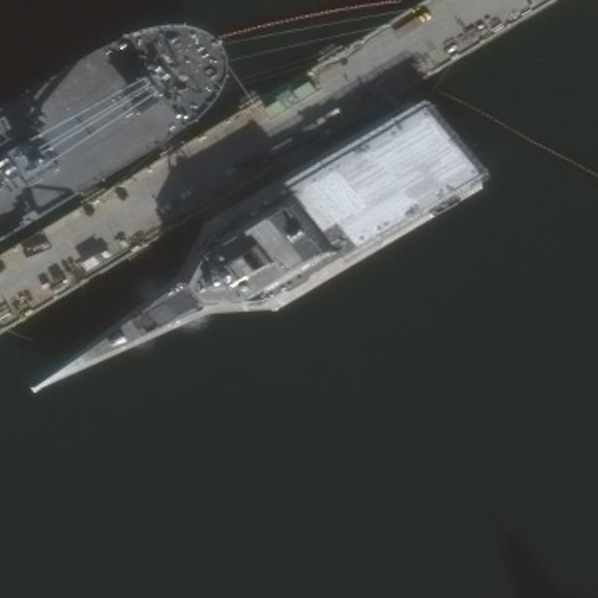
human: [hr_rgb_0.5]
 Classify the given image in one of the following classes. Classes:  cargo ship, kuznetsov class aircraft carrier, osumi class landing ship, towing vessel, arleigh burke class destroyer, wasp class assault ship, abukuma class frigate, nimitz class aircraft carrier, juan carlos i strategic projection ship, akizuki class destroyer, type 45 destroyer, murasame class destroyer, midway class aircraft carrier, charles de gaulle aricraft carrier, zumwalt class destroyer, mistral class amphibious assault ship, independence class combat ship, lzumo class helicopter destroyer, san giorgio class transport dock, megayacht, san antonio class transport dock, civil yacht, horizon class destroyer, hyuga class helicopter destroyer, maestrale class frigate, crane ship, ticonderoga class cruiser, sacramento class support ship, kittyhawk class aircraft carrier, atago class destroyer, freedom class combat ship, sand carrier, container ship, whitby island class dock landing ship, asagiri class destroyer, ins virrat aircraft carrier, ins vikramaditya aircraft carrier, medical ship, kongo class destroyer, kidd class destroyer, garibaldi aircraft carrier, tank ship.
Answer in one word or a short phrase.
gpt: Independence class combat ship